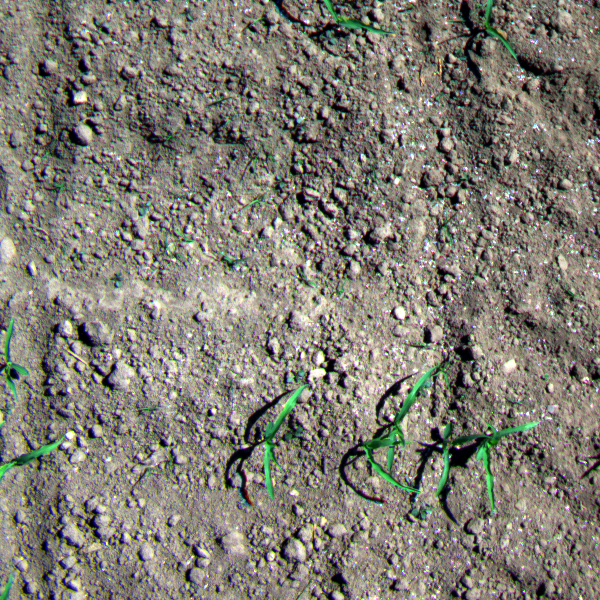
Acquisition date: 2023-05-30
Tile: 0663
Annotated plant instances:
label: maize
label: amaranth
label: barnyard_grass
label: barnyard_grass
label: amaranth
label: amaranth
label: maize
label: amaranth
label: amaranth
label: barnyard_grass
label: amaranth
label: amaranth
label: amaranth
label: amaranth
label: weed_other
label: barnyard_grass
label: barnyard_grass
label: barnyard_grass
label: barnyard_grass
label: amaranth
label: barnyard_grass
label: barnyard_grass
label: amaranth
label: amaranth
label: barnyard_grass
label: barnyard_grass
label: barnyard_grass
label: amaranth
label: amaranth
label: barnyard_grass
label: barnyard_grass
label: barnyard_grass
label: barnyard_grass
label: barnyard_grass
label: barnyard_grass
label: barnyard_grass
label: barnyard_grass
label: barnyard_grass
label: weed_other
label: amaranth
label: barnyard_grass
label: barnyard_grass
label: barnyard_grass
label: amaranth
label: amaranth
label: maize
label: amaranth
label: barnyard_grass
label: weed_other
label: barnyard_grass
label: weed_other
label: maize
label: amaranth
label: amaranth
label: weed_other
label: barnyard_grass
label: barnyard_grass
label: barnyard_grass
label: barnyard_grass
label: maize
label: maize
label: maize
label: barnyard_grass
label: barnyard_grass
label: maize
label: maize
label: amaranth
label: weed_other
label: amaranth
label: maize
label: maize